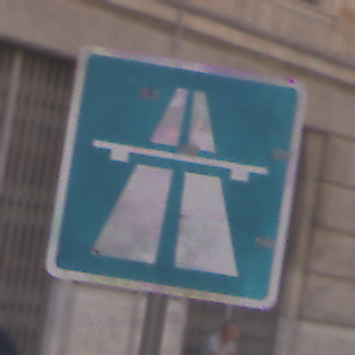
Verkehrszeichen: Autobahn
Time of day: MorningAfternoon
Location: Outdoor (Urban)
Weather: PartlyCloudy
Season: NotSpecified
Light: Natural